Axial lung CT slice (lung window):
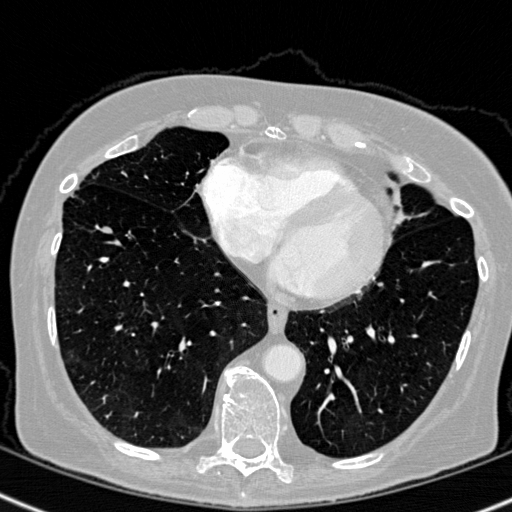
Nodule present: no